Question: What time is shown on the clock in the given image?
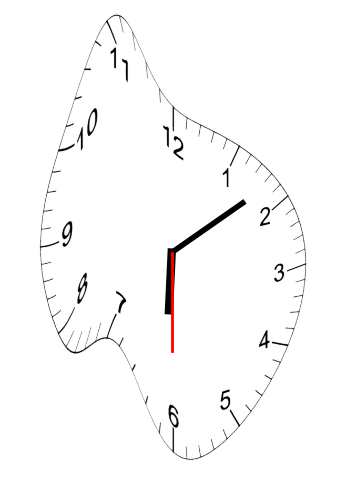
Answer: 06:08:30